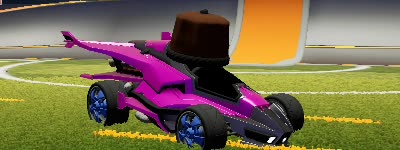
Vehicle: aftershock